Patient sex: M
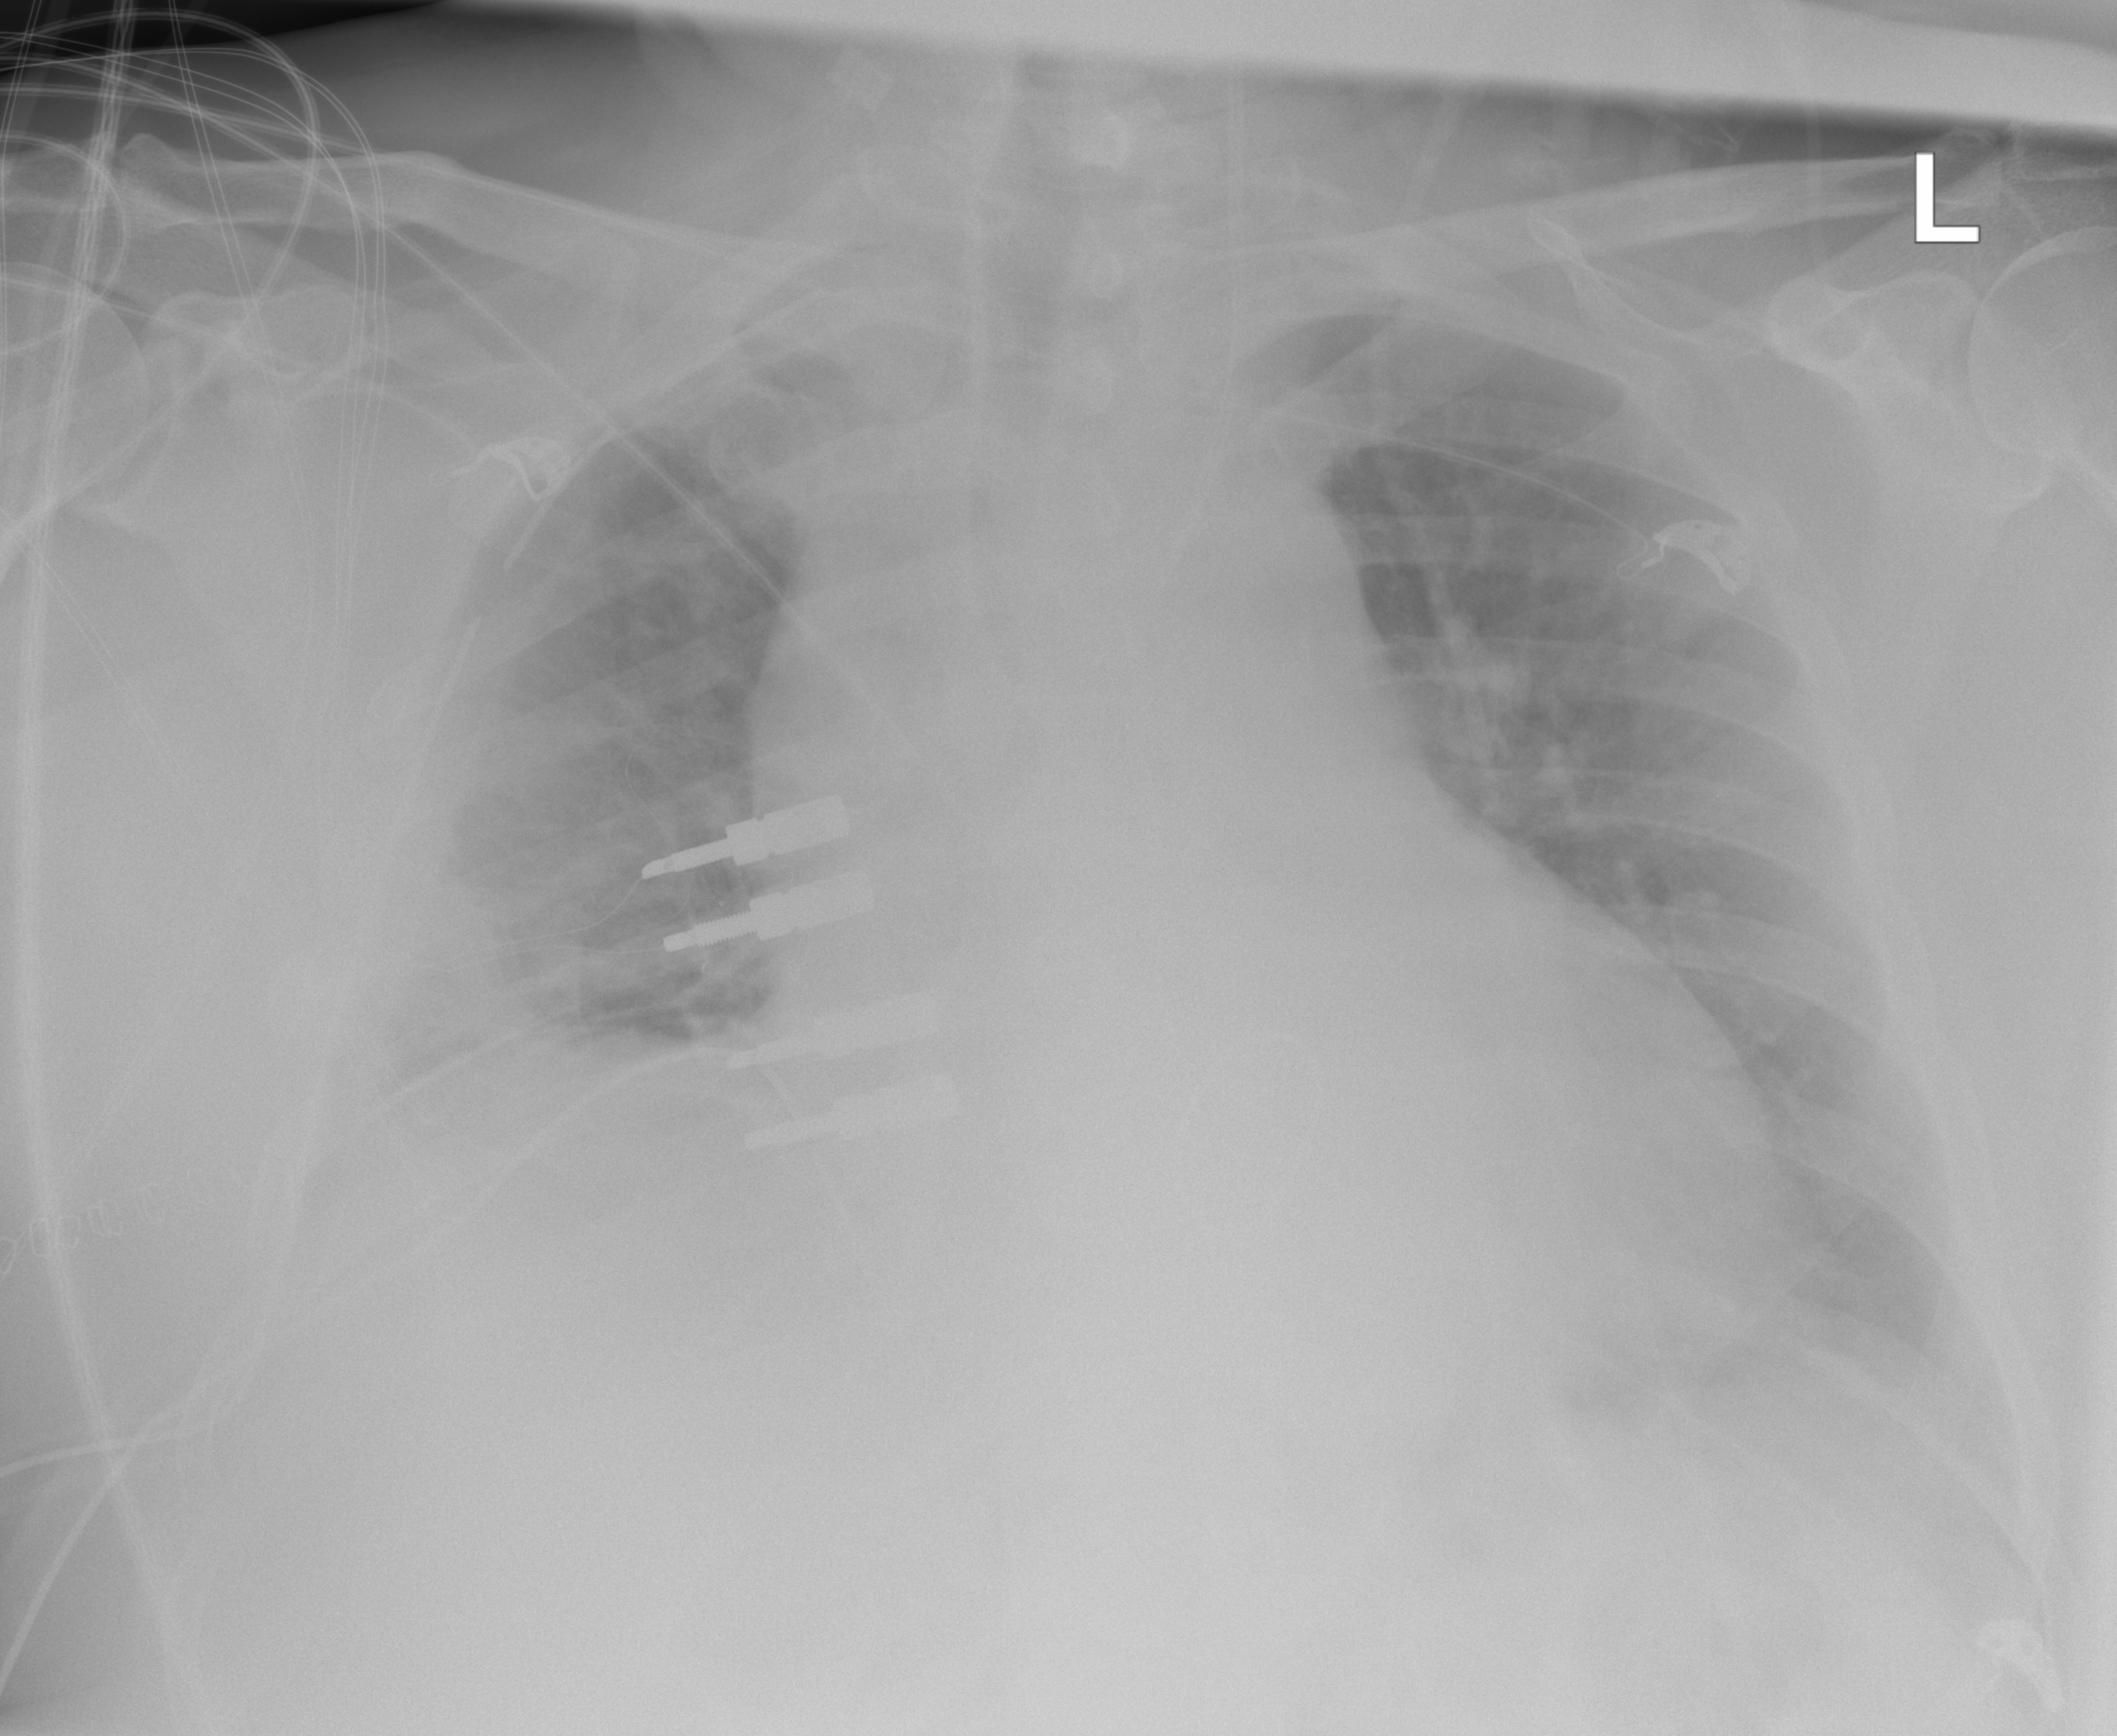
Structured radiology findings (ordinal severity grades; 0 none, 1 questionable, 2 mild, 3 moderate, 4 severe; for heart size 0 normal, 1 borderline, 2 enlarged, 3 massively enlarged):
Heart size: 2
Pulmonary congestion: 0
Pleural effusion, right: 2
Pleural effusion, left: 0
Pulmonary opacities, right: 0
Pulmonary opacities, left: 0
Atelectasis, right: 0
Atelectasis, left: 0